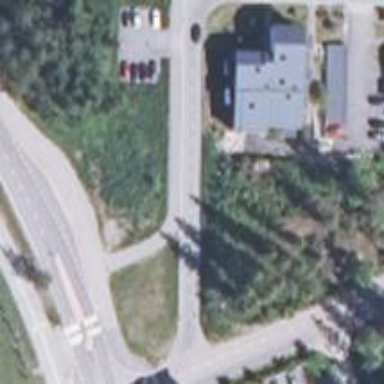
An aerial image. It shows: Asphalt cycleway.